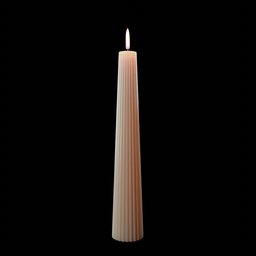
Label: decoration